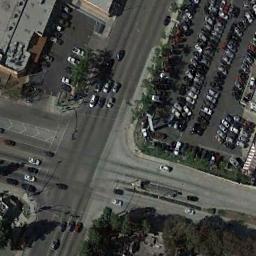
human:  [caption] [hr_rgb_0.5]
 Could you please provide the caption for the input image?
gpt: There are arrows on the ground at the intersection .

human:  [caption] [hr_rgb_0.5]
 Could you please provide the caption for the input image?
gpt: An intersection with normal traffic is between some buildings and a parking lot .

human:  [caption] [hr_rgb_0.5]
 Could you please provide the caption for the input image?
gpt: There are several moving vehicles on the road at the intersection, There are many buildings and some trees around the intersection, And many cars are parked in the open space beside the intersection .

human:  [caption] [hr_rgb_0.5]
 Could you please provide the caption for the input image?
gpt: There are many cars in the parking lot next to the intersection .

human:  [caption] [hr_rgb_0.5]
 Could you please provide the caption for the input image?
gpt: There are many cars at the parking lots beside the intersection .